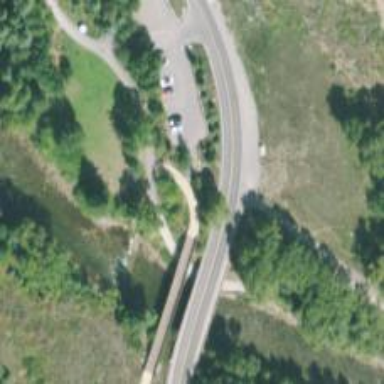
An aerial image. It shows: Cycleway.